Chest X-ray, PA view. Patient: 29 years old, sex M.
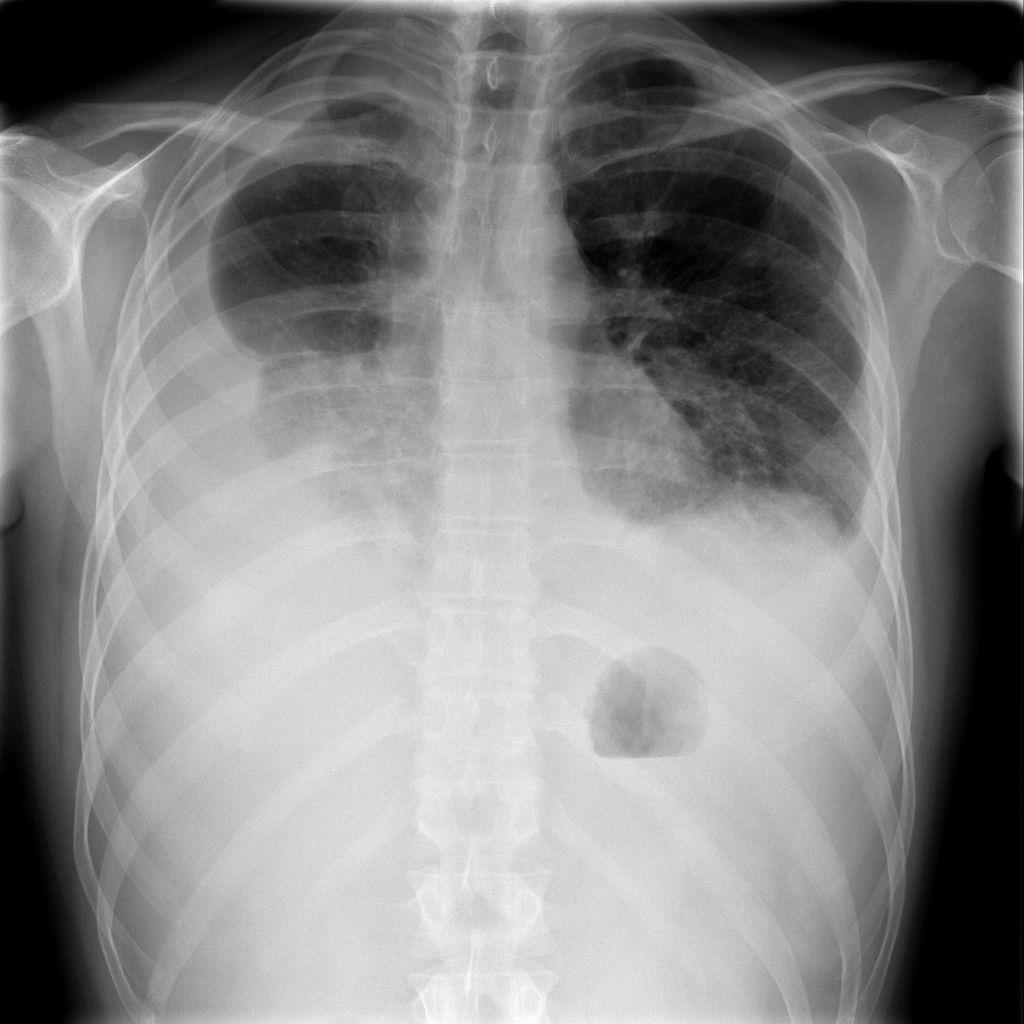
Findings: Effusion